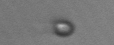
Label: nanoplankton_mix